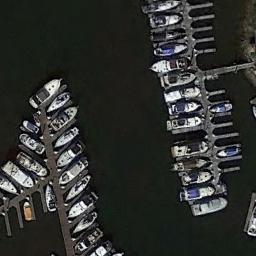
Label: harbor